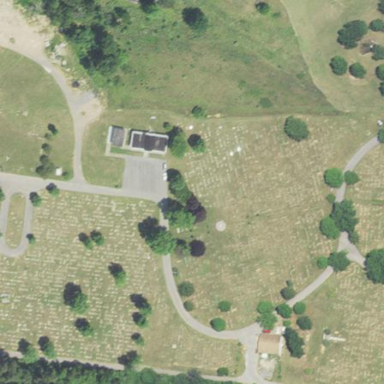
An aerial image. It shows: Cemetery.